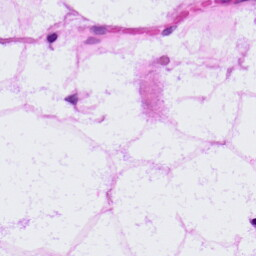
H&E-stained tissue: LymphNode